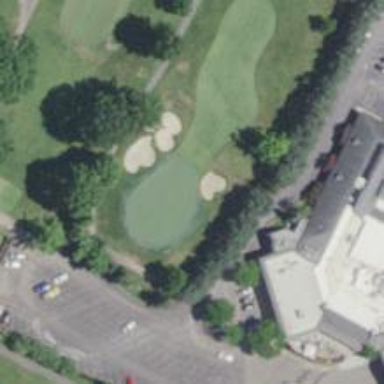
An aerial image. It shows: Golf hole.